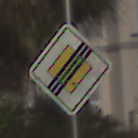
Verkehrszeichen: EndeVorfahrtsstrasse
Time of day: MorningAfternoon
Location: Outdoor (Urban)
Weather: PartlyCloudy
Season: NotSpecified
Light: Natural